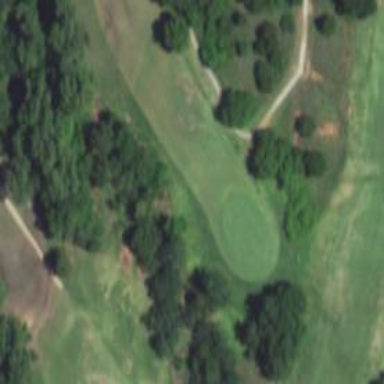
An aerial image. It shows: Golf hole.